Interaction volume radius: 10 \u00c5
Interaction volume height: 10 \u00c5
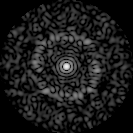
Disorder parameter: 0.8041